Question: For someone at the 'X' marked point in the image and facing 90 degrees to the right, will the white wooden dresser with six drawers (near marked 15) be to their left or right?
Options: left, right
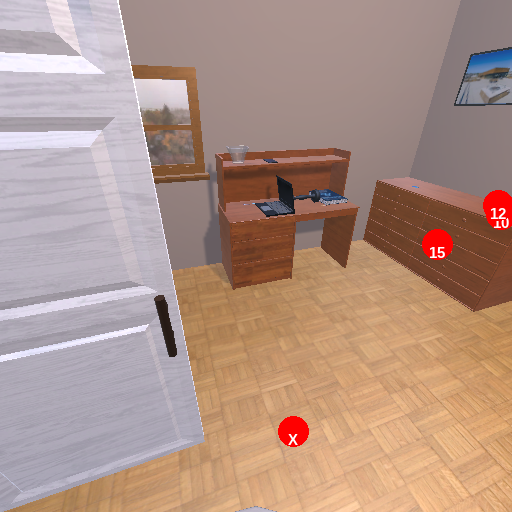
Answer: left